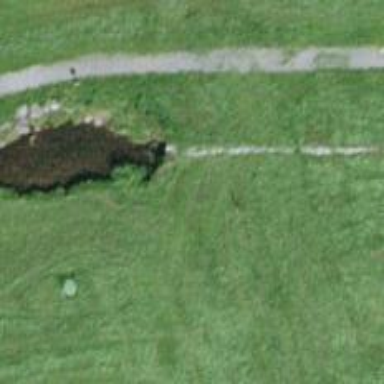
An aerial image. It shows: Drain that serves as waterway.